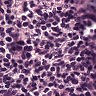
Metastatic tissue present: no